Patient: sex M, age 71
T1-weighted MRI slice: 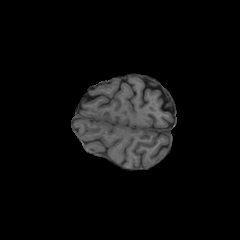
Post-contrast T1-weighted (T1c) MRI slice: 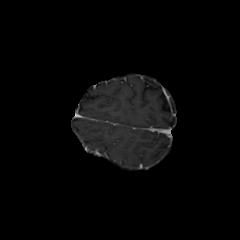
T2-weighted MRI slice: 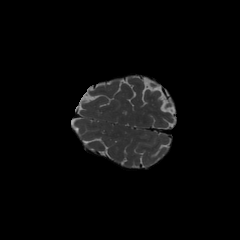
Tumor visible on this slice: no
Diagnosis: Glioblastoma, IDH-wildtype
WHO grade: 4